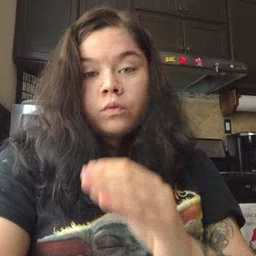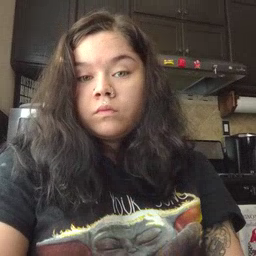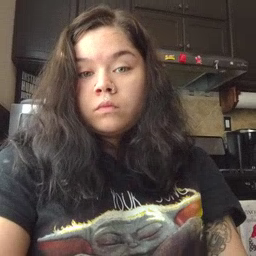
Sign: food